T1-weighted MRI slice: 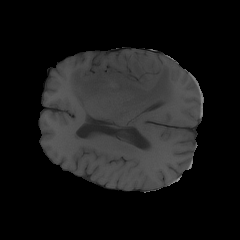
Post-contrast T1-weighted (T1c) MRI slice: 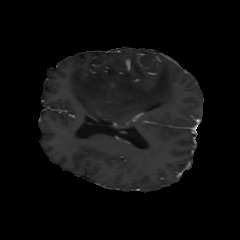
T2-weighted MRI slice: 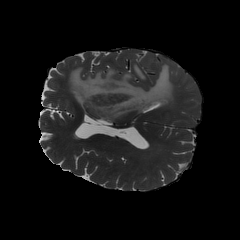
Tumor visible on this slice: yes